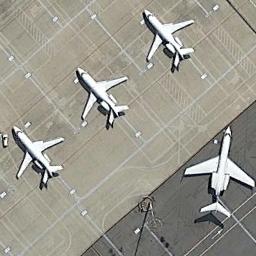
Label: airplane